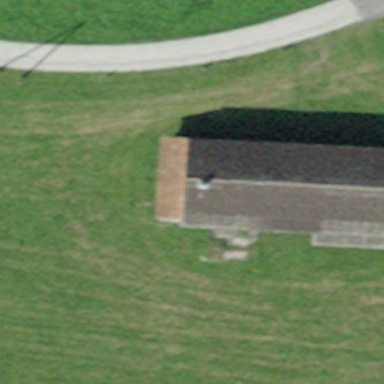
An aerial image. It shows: Rural barn.